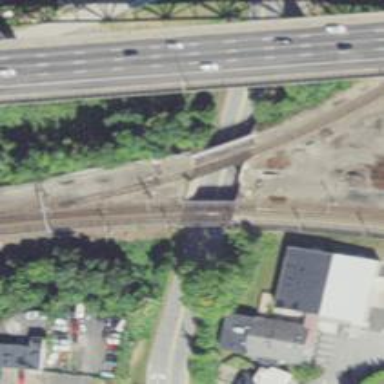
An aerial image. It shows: Bridge over railway with electrified contact lines.